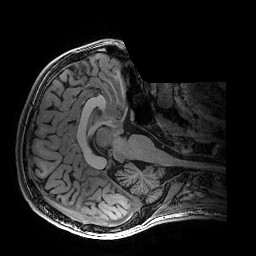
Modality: T1w
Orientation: axial
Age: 20
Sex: male
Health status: healthy
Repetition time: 2.53 s
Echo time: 0.0034 s